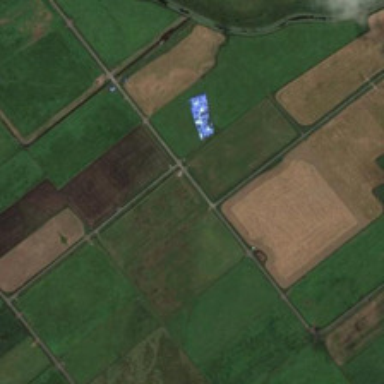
It is a large piece of farmland .